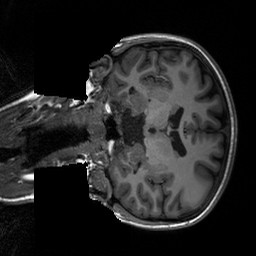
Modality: T1w
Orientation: coronal
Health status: healthy
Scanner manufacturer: siemens
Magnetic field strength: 3 T
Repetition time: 2.3 s
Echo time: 0.00207 s